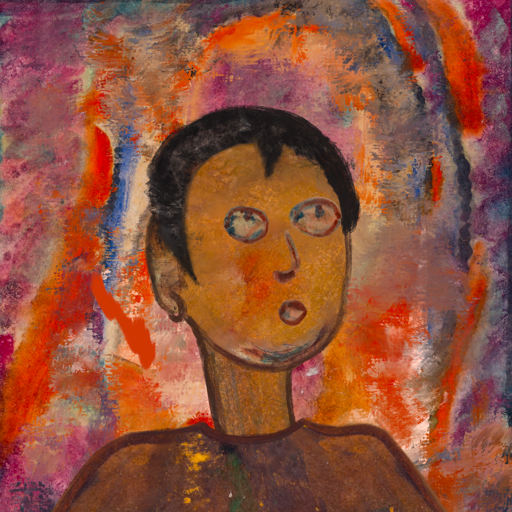
Background: Experience, Head And Neck Side: Pipe, Face Side: Orphan, Bust: Comrade, Hair Side: Roy_Bahadur, Head Accessory: Blank, Second Necklace: Blank, Necklace: Blank, Baby: Blank